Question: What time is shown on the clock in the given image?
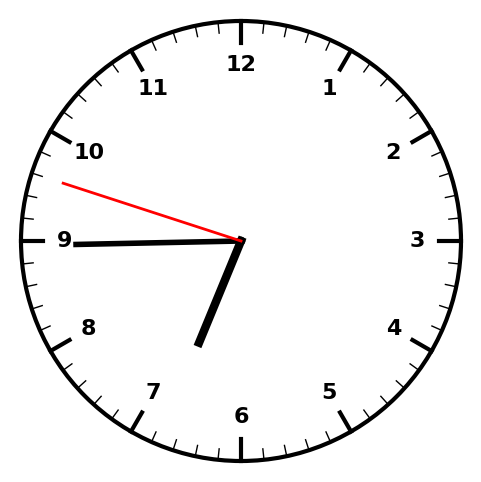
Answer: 06:44:48